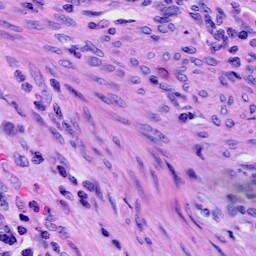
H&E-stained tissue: Cervix